Question: > QueryException in Connection.php line 655:
SQLSTATE[42S02]: Base table or view not found: 1146 Table 'doctor_info.hospital_categories' doesn't exist (SQL: 'select * from hospital_categories')

My Table name is 'hospitalcategory', but when I visit this page it give me these errors.
I run 'composer dump-autoload', 'php artisan cache:clear', and 'php artisan config:clear' commands, but this error cannot resolved.
What can I do to resolve this error?
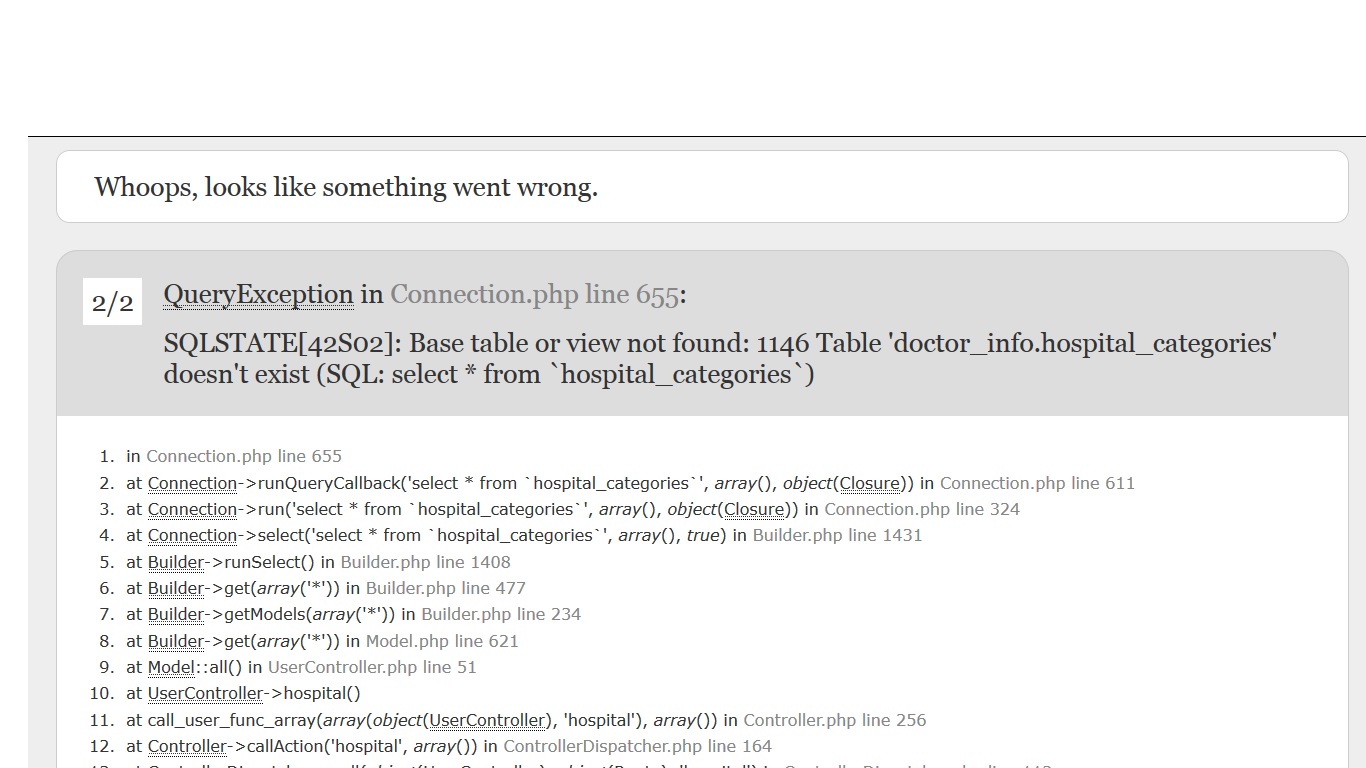
Answer: If I understand, your table name seems "hospital_category" and Laravel is querying for "hospital_categories".
Laravel, by default, pluralize table names. If you don't like, you need to specify your table name manually in the model (e.g.):
'''
class YourModel extends Model {
public $table = "hospital_category";
'''